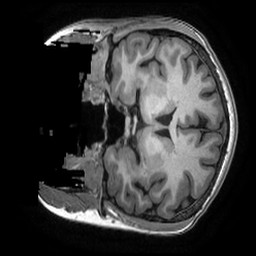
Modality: T1w
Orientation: coronal
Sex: female
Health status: healthy
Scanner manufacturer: ge